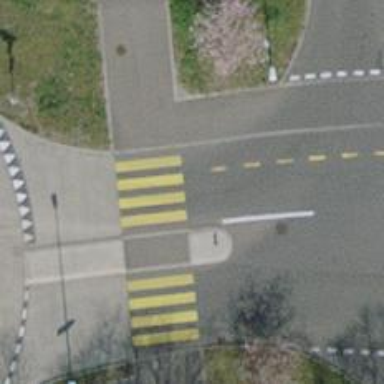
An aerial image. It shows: Kerb barrier.